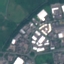
Land use / land cover: Industrial